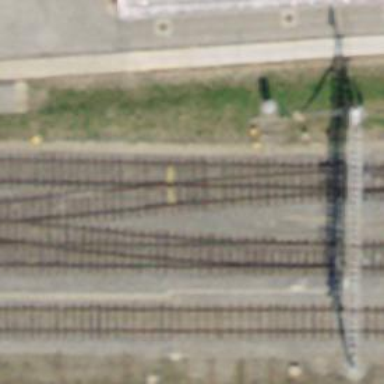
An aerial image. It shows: Railway crossing.